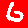
Digit: 6